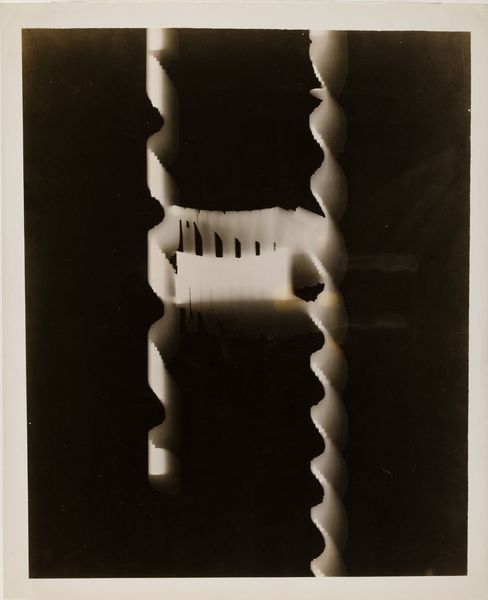
Titel: Fotogramm
Künstler: László Moholy-Nagy
Standort: Hamburg
Institution: Museum für Kunst und Gewerbe Hamburg
Schlagwörter: silber, foto, fotografie, photographie, kunst, photo, lichtbild, silbergelatine, abstrakte, brom, bildwerke, angewandte und bildende kunst, hessische systematik, silbergelatinepapier, bromsilbergelatinepapier, entwicklungspapier, gelatinepapier, schwarzweißpositivverfahren, silbersalzverfahren, schwarzweißfotografie, gegenstandsfreie, gegenstandslose, ungegenständliche, experimentelle, experimentalfotografie